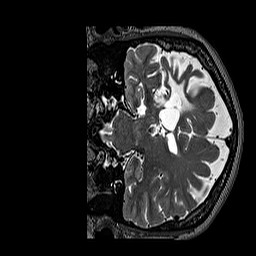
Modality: T2w
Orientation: coronal
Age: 46
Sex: female
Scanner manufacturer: siemens
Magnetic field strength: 3 T
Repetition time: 3.2 s
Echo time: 0.567 s